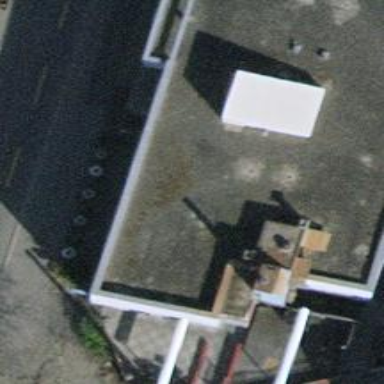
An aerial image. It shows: Restaurant.